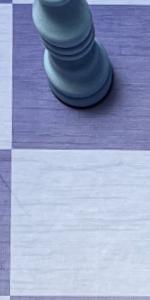
Label: Empty